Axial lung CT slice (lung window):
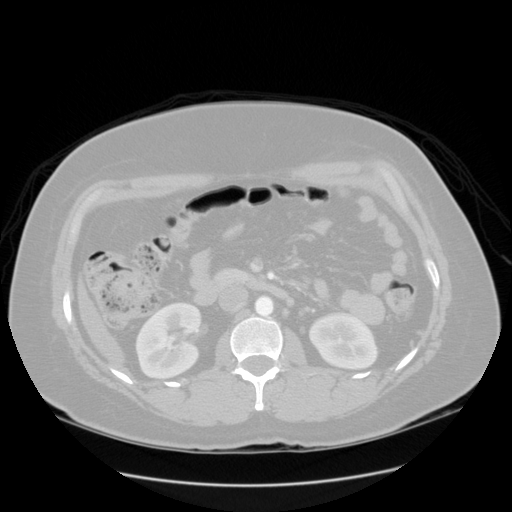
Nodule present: no